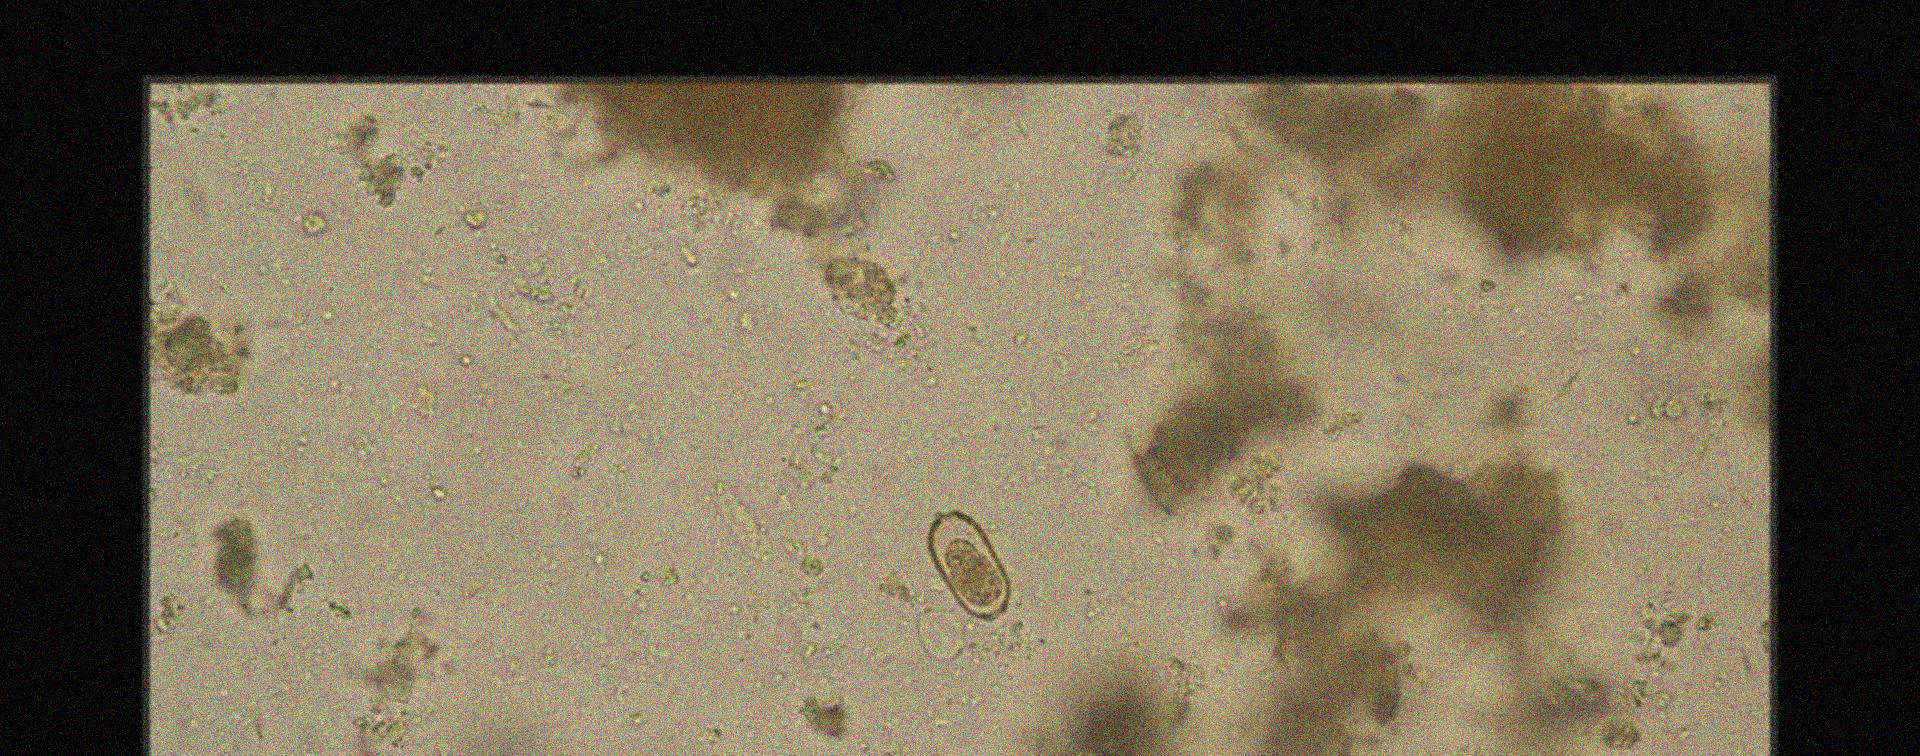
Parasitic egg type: Capillaria philippinensis